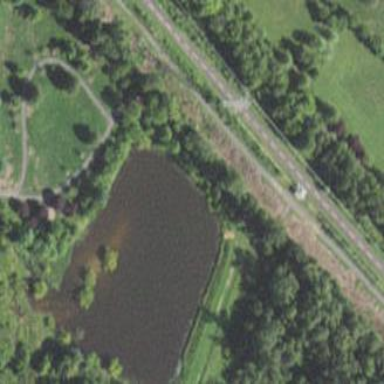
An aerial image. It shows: Pond with natural water.